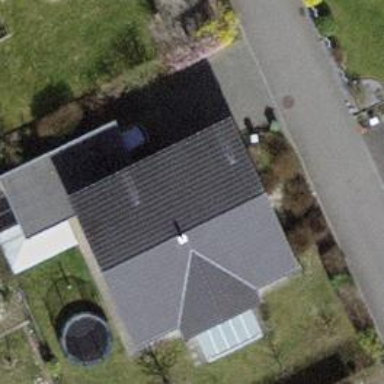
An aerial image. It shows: Building with tiled roof.